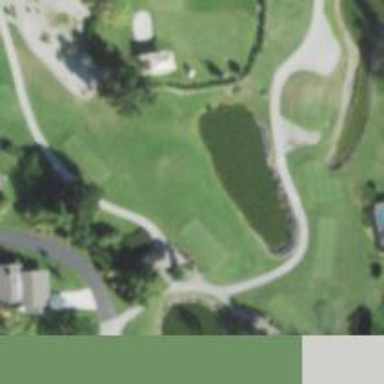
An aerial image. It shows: Service road designated as golf cart path.